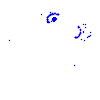
Particle: electron